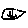
Label: smiley face